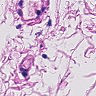
Metastatic tissue present: no